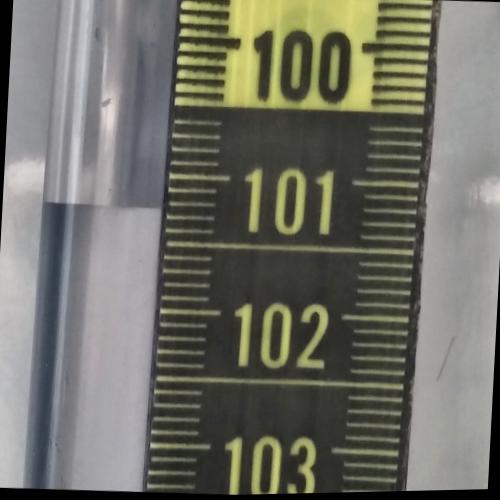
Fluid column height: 101.2 cm